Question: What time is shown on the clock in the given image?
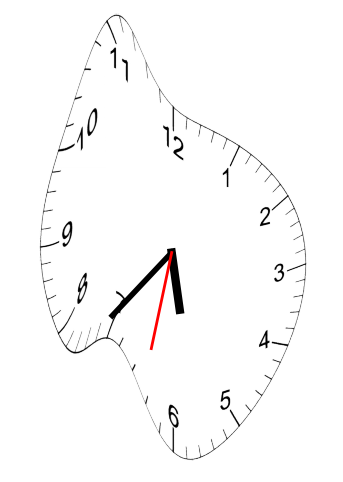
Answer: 05:36:32